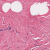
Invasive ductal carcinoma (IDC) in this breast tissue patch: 0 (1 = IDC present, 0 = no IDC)